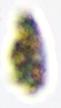
Label: Akashiwo